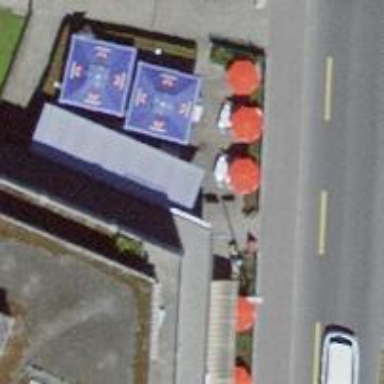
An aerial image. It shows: Restaurant.